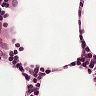
Metastatic tissue present: no